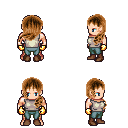
a pixel art fantasy rpg character, male body template, human, light skin, white sleeveless shirt, teal pants, brown left-swept hairstyle, gold gloves, brown shoes, four views (front, back, left, right), 2x2 character sprite sheet, small pixel art, hard edges, no anti-aliasing